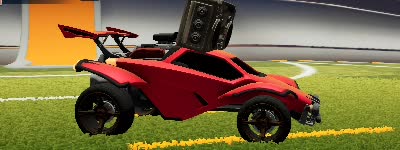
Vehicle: octane